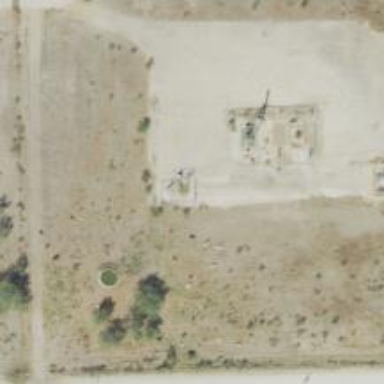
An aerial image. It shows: Petroleum well.